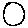
Label: circle